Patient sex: M
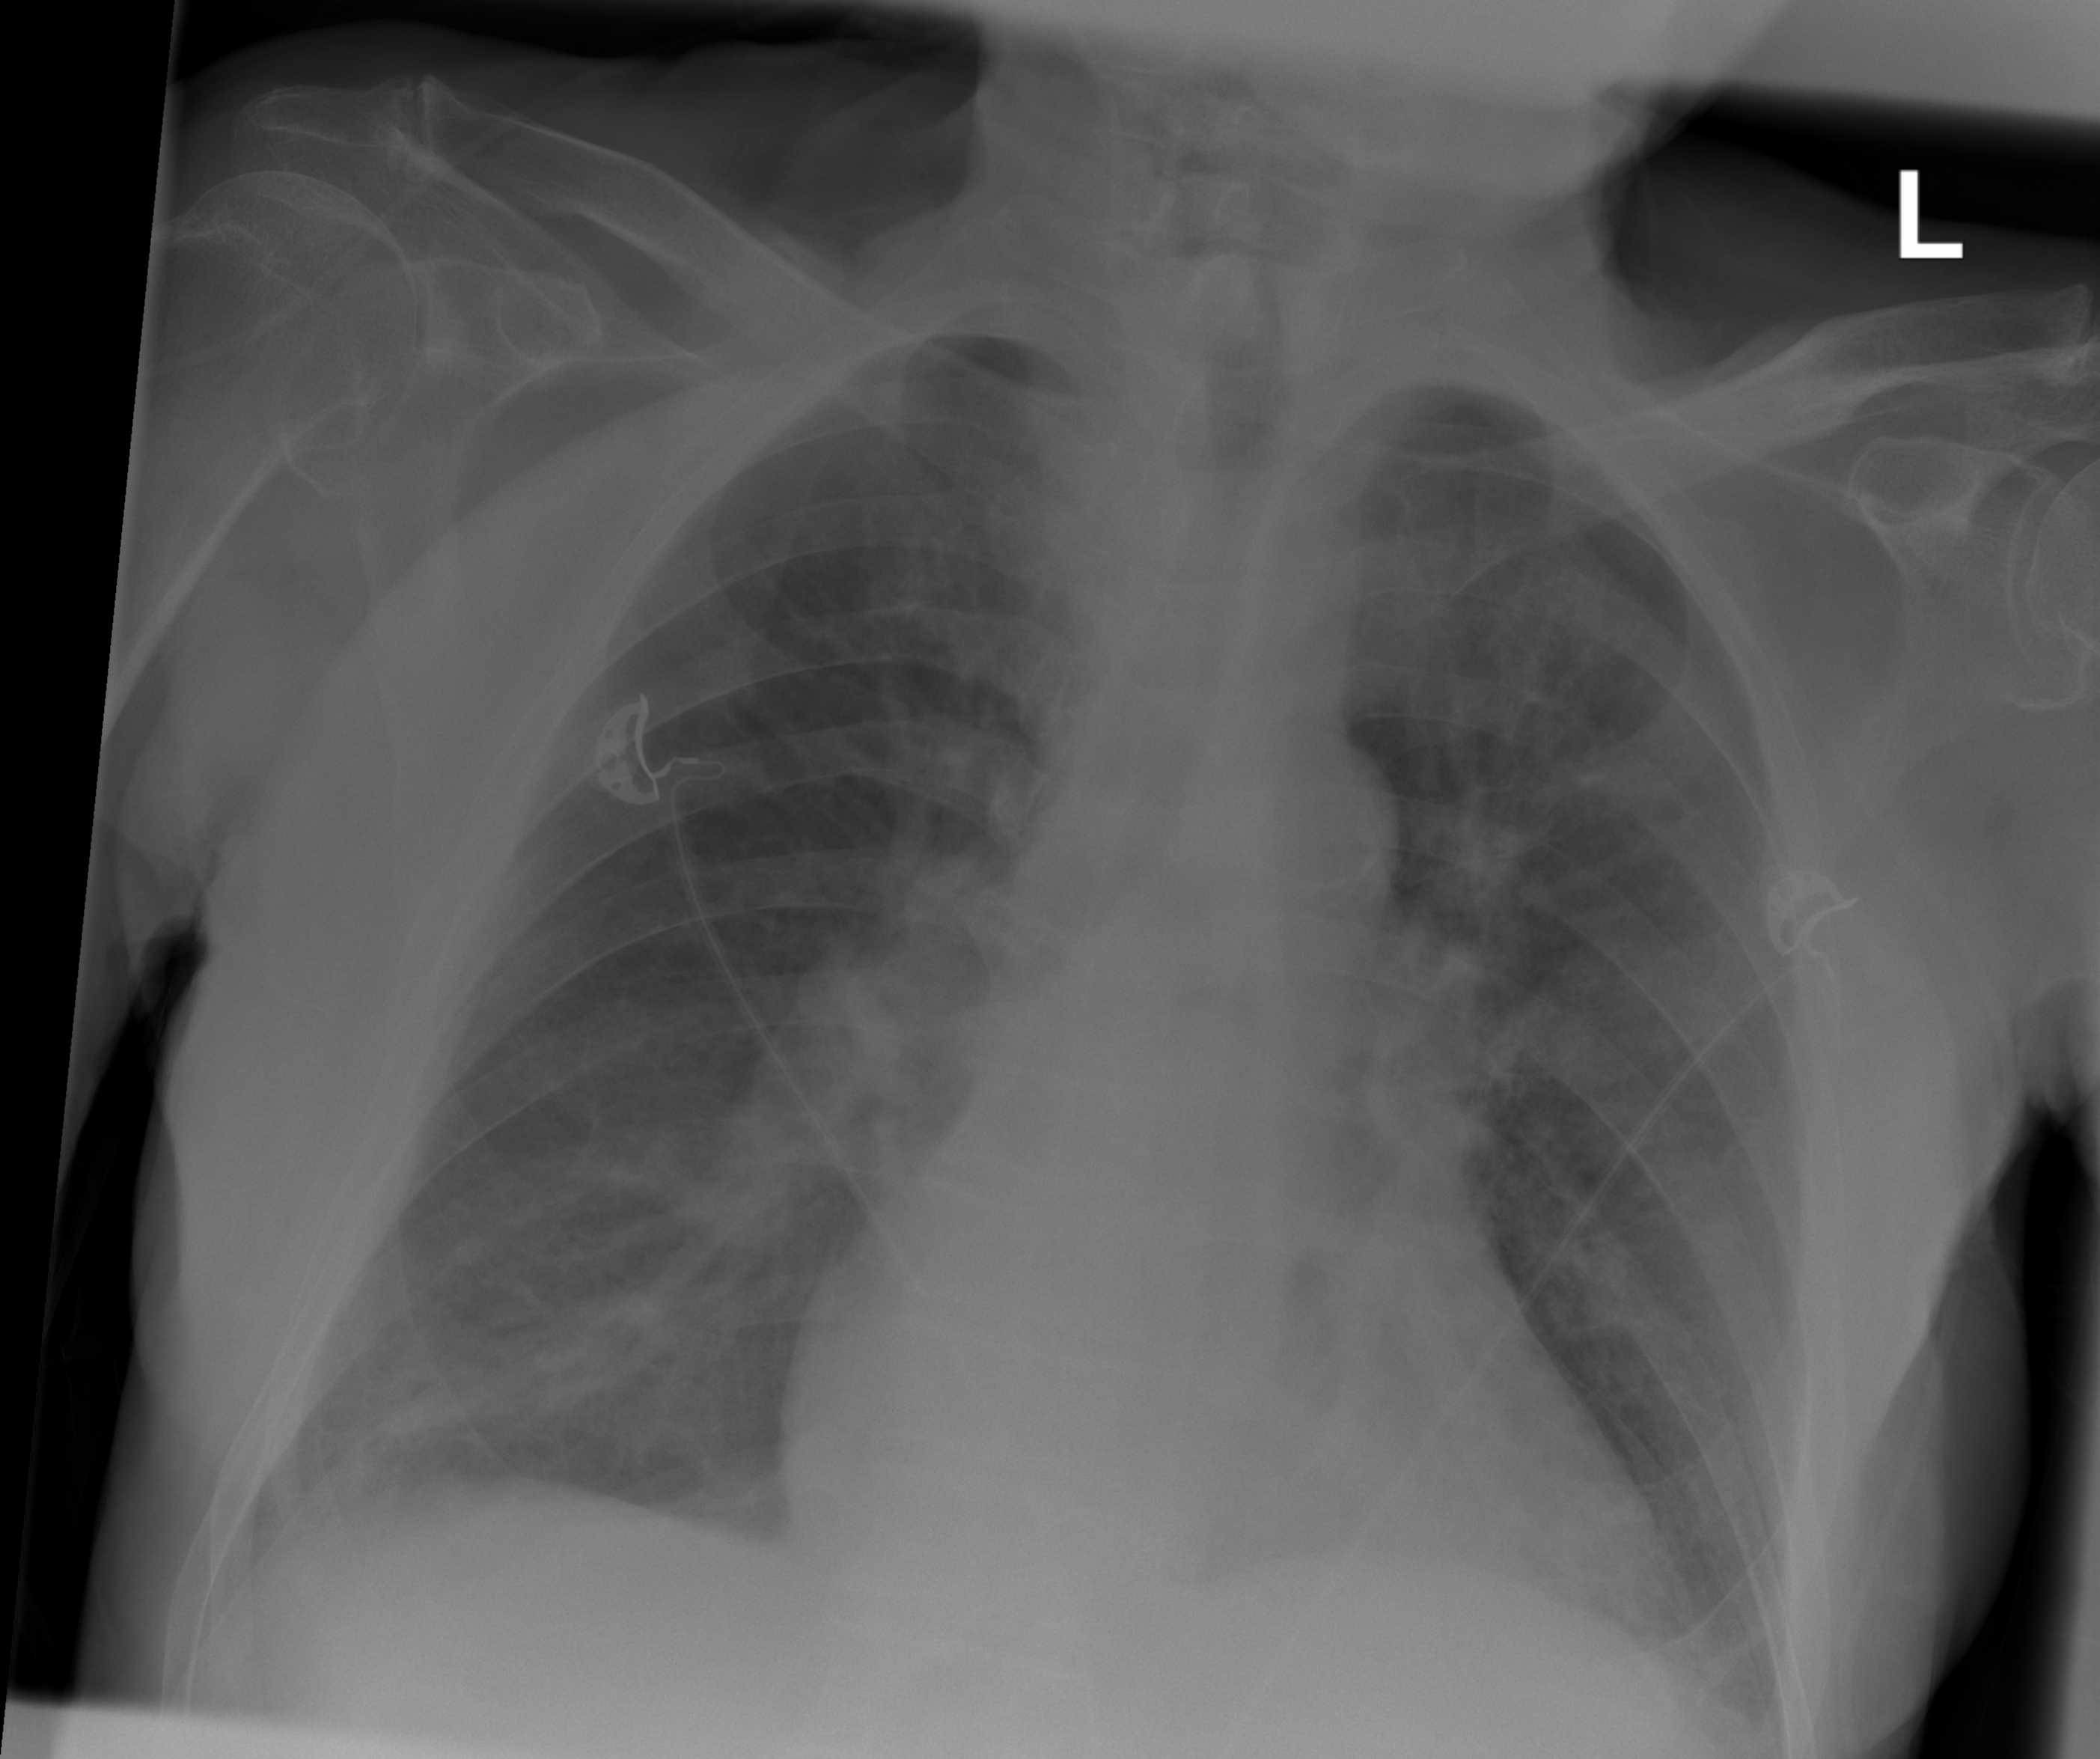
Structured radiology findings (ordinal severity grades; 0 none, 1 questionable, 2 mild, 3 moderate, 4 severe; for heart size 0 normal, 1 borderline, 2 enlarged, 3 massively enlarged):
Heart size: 0
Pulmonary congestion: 2
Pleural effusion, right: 0
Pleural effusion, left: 0
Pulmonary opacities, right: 3
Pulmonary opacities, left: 2
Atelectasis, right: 2
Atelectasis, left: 2